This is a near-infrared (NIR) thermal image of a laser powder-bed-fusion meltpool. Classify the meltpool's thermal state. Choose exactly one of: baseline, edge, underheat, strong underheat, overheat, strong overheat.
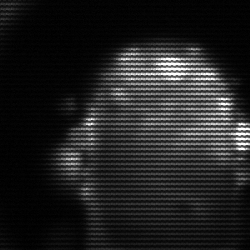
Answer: baseline